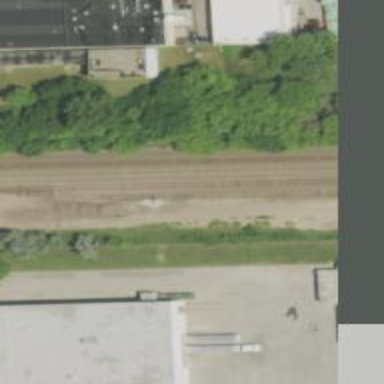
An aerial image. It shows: Trap point for railway derailment prevention.